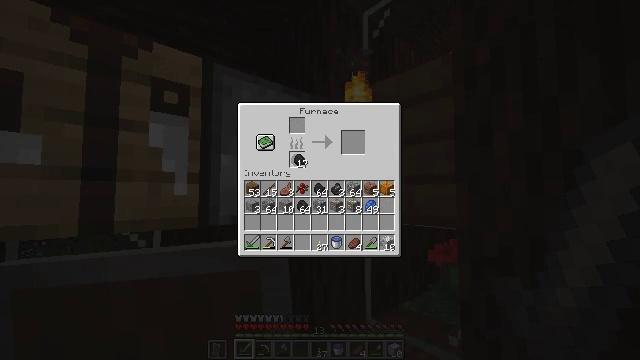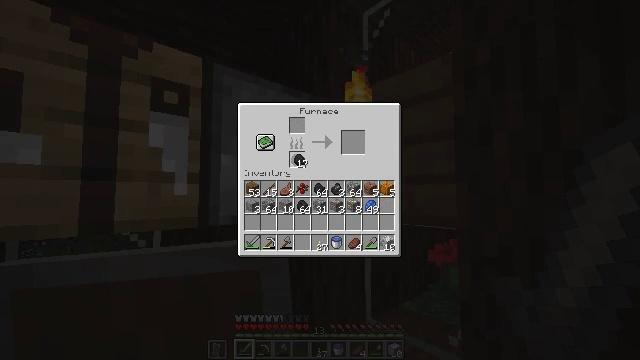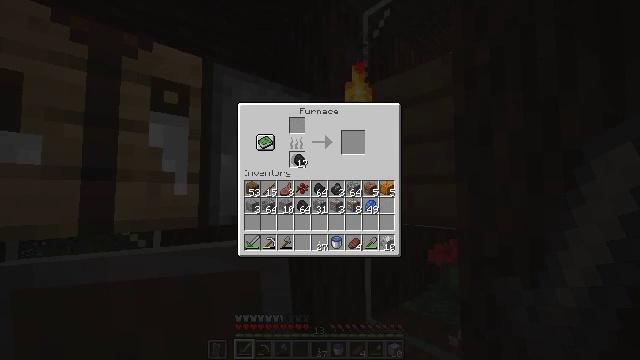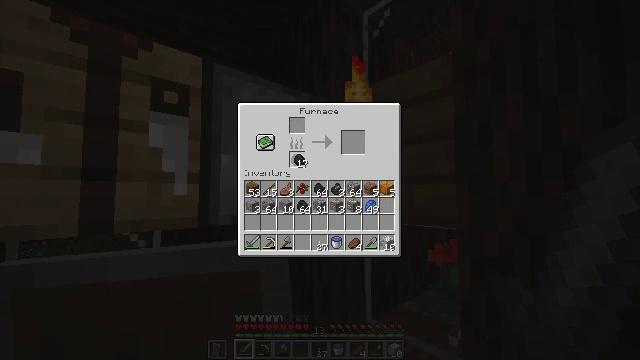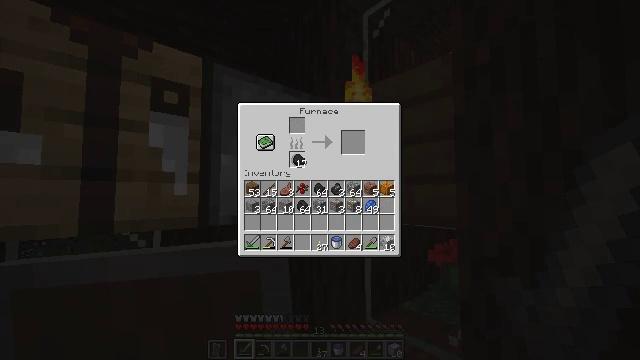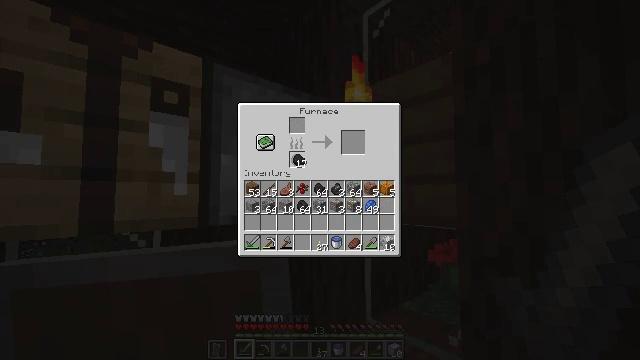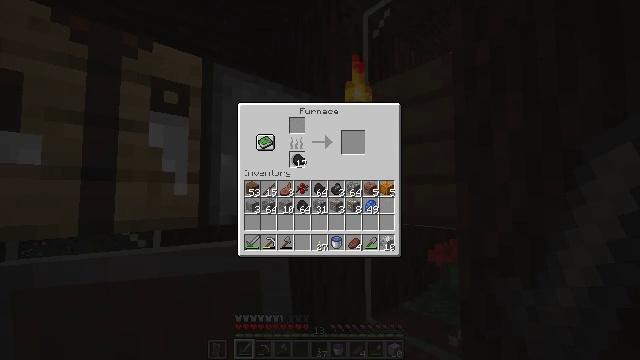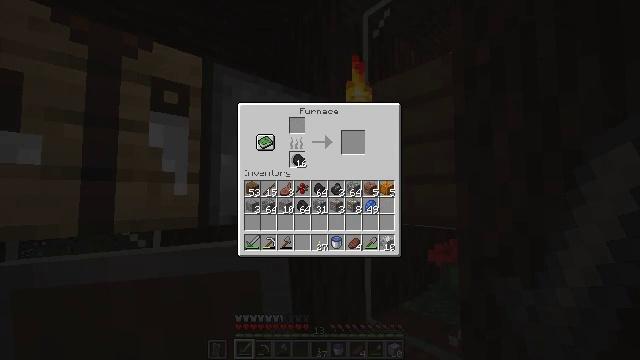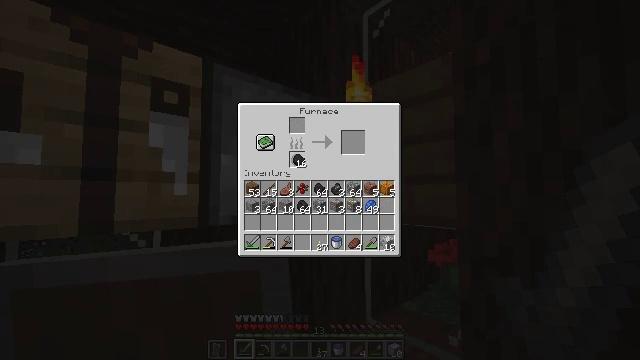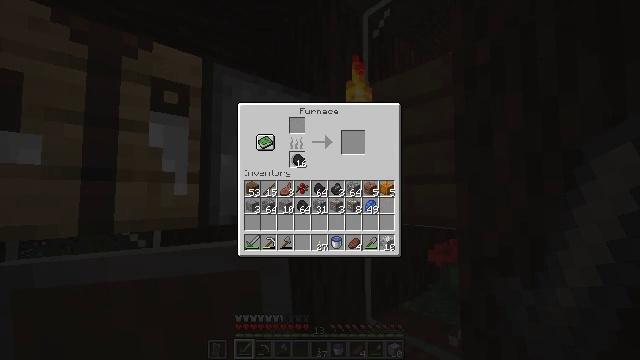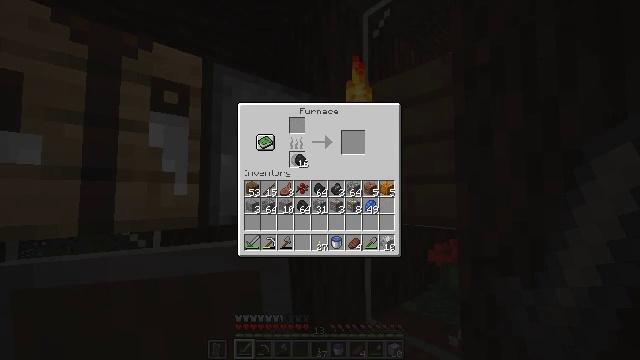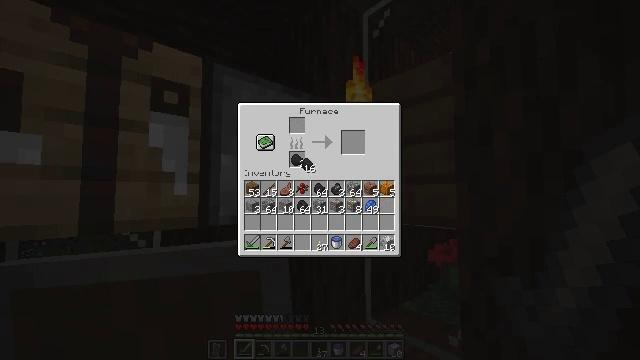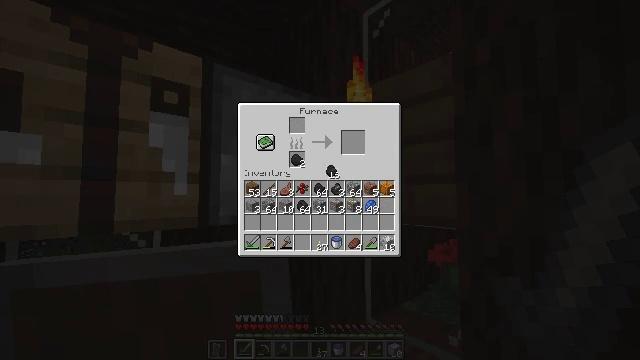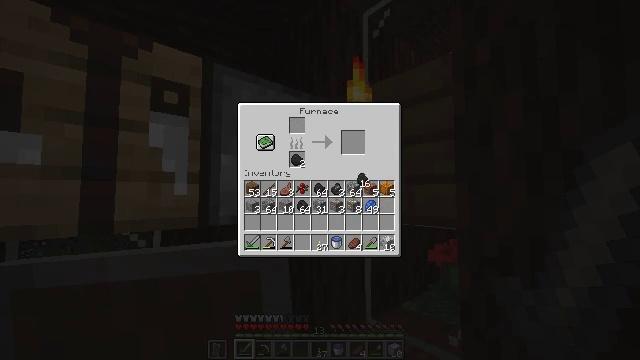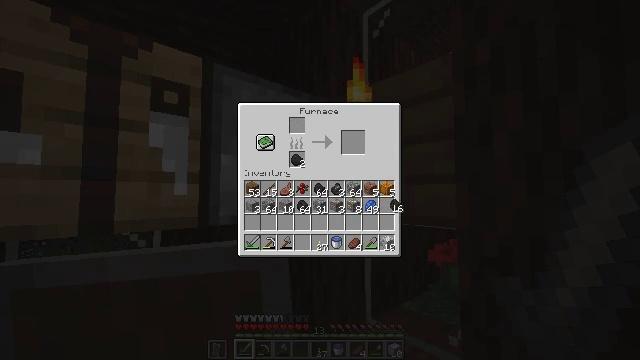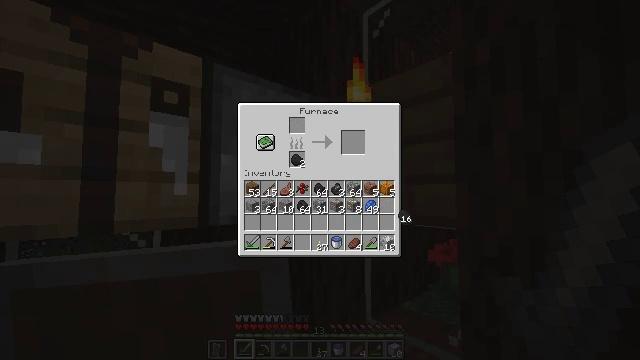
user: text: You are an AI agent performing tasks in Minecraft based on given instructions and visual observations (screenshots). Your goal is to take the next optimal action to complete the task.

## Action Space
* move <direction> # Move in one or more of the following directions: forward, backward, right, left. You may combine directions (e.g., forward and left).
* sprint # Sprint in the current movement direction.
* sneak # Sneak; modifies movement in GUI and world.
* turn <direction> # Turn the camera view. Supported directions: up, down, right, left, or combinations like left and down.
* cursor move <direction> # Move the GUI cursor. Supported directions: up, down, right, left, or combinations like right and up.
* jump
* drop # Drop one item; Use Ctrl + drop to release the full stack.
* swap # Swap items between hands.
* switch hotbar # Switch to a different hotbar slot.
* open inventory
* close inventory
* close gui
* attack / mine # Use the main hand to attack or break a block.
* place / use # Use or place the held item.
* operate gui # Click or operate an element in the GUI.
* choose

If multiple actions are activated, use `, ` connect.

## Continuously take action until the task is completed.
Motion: motion action
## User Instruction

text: Use the crafting table to get a cobblestone wall.
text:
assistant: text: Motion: no_op
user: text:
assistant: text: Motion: no_op
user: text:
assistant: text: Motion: no_op
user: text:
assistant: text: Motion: no_op
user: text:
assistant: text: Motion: choose
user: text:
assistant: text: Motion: choose
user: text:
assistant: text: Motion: no_op
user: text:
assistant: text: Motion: no_op
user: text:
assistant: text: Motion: no_op
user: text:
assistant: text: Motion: no_op
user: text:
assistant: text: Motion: cursor move right
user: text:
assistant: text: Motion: cursor move right and down
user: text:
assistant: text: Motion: cursor move right and down
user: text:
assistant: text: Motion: cursor move right and down
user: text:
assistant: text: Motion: cursor move right and down
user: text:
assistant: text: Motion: no_op
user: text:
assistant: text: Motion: no_op
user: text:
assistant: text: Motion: no_op
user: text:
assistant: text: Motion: operate gui
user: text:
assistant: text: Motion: operate gui
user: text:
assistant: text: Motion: no_op
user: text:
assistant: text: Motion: sneak, cursor move left
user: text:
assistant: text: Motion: sneak, cursor move left
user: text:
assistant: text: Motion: sneak
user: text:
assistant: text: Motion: sneak
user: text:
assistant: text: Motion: sneak
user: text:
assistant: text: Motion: sneak, operate gui
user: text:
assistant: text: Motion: sneak, operate gui
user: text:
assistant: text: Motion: sneak, operate gui
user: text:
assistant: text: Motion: cursor move right